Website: macys
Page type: gifting
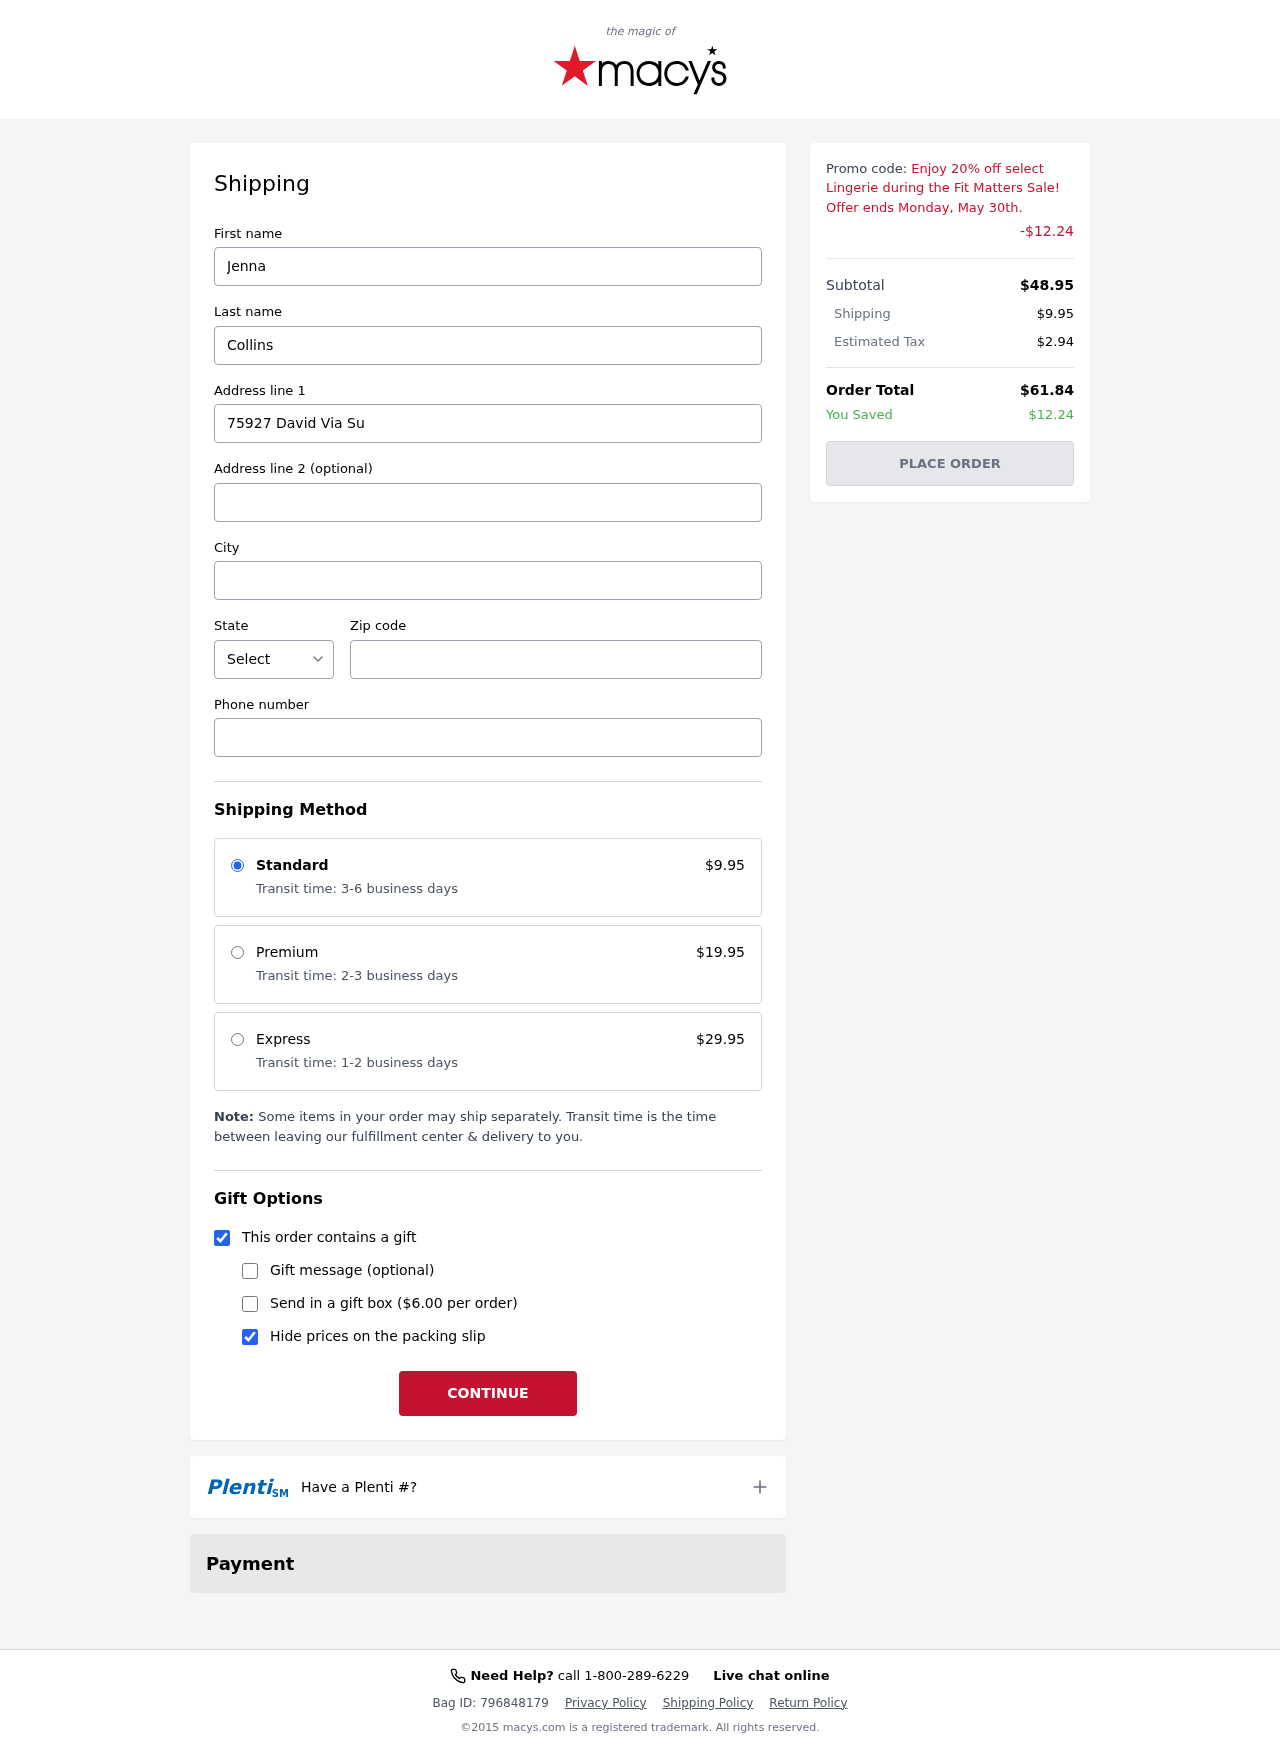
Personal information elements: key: PII_CITY
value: New Brian
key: PII_FIRSTNAME
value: Jenna
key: PII_LASTNAME
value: Collins
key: PII_PHONE
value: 2794496211
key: PII_POSTCODE
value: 33566
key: PII_STATE_ABBR
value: MN
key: PII_STREET
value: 75927 David Via Suite 027
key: PII_STREET2
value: Suite 634
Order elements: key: ORDER_SHIPPING_COST
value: $9.95
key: ORDER_DISCOUNT
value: -$12.24
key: ORDER_SUBTOTAL
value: $48.95
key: ORDER_TAX
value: $2.94
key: ORDER_TOTAL
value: $61.84
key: ORDER_SAVINGS
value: $12.24